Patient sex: M
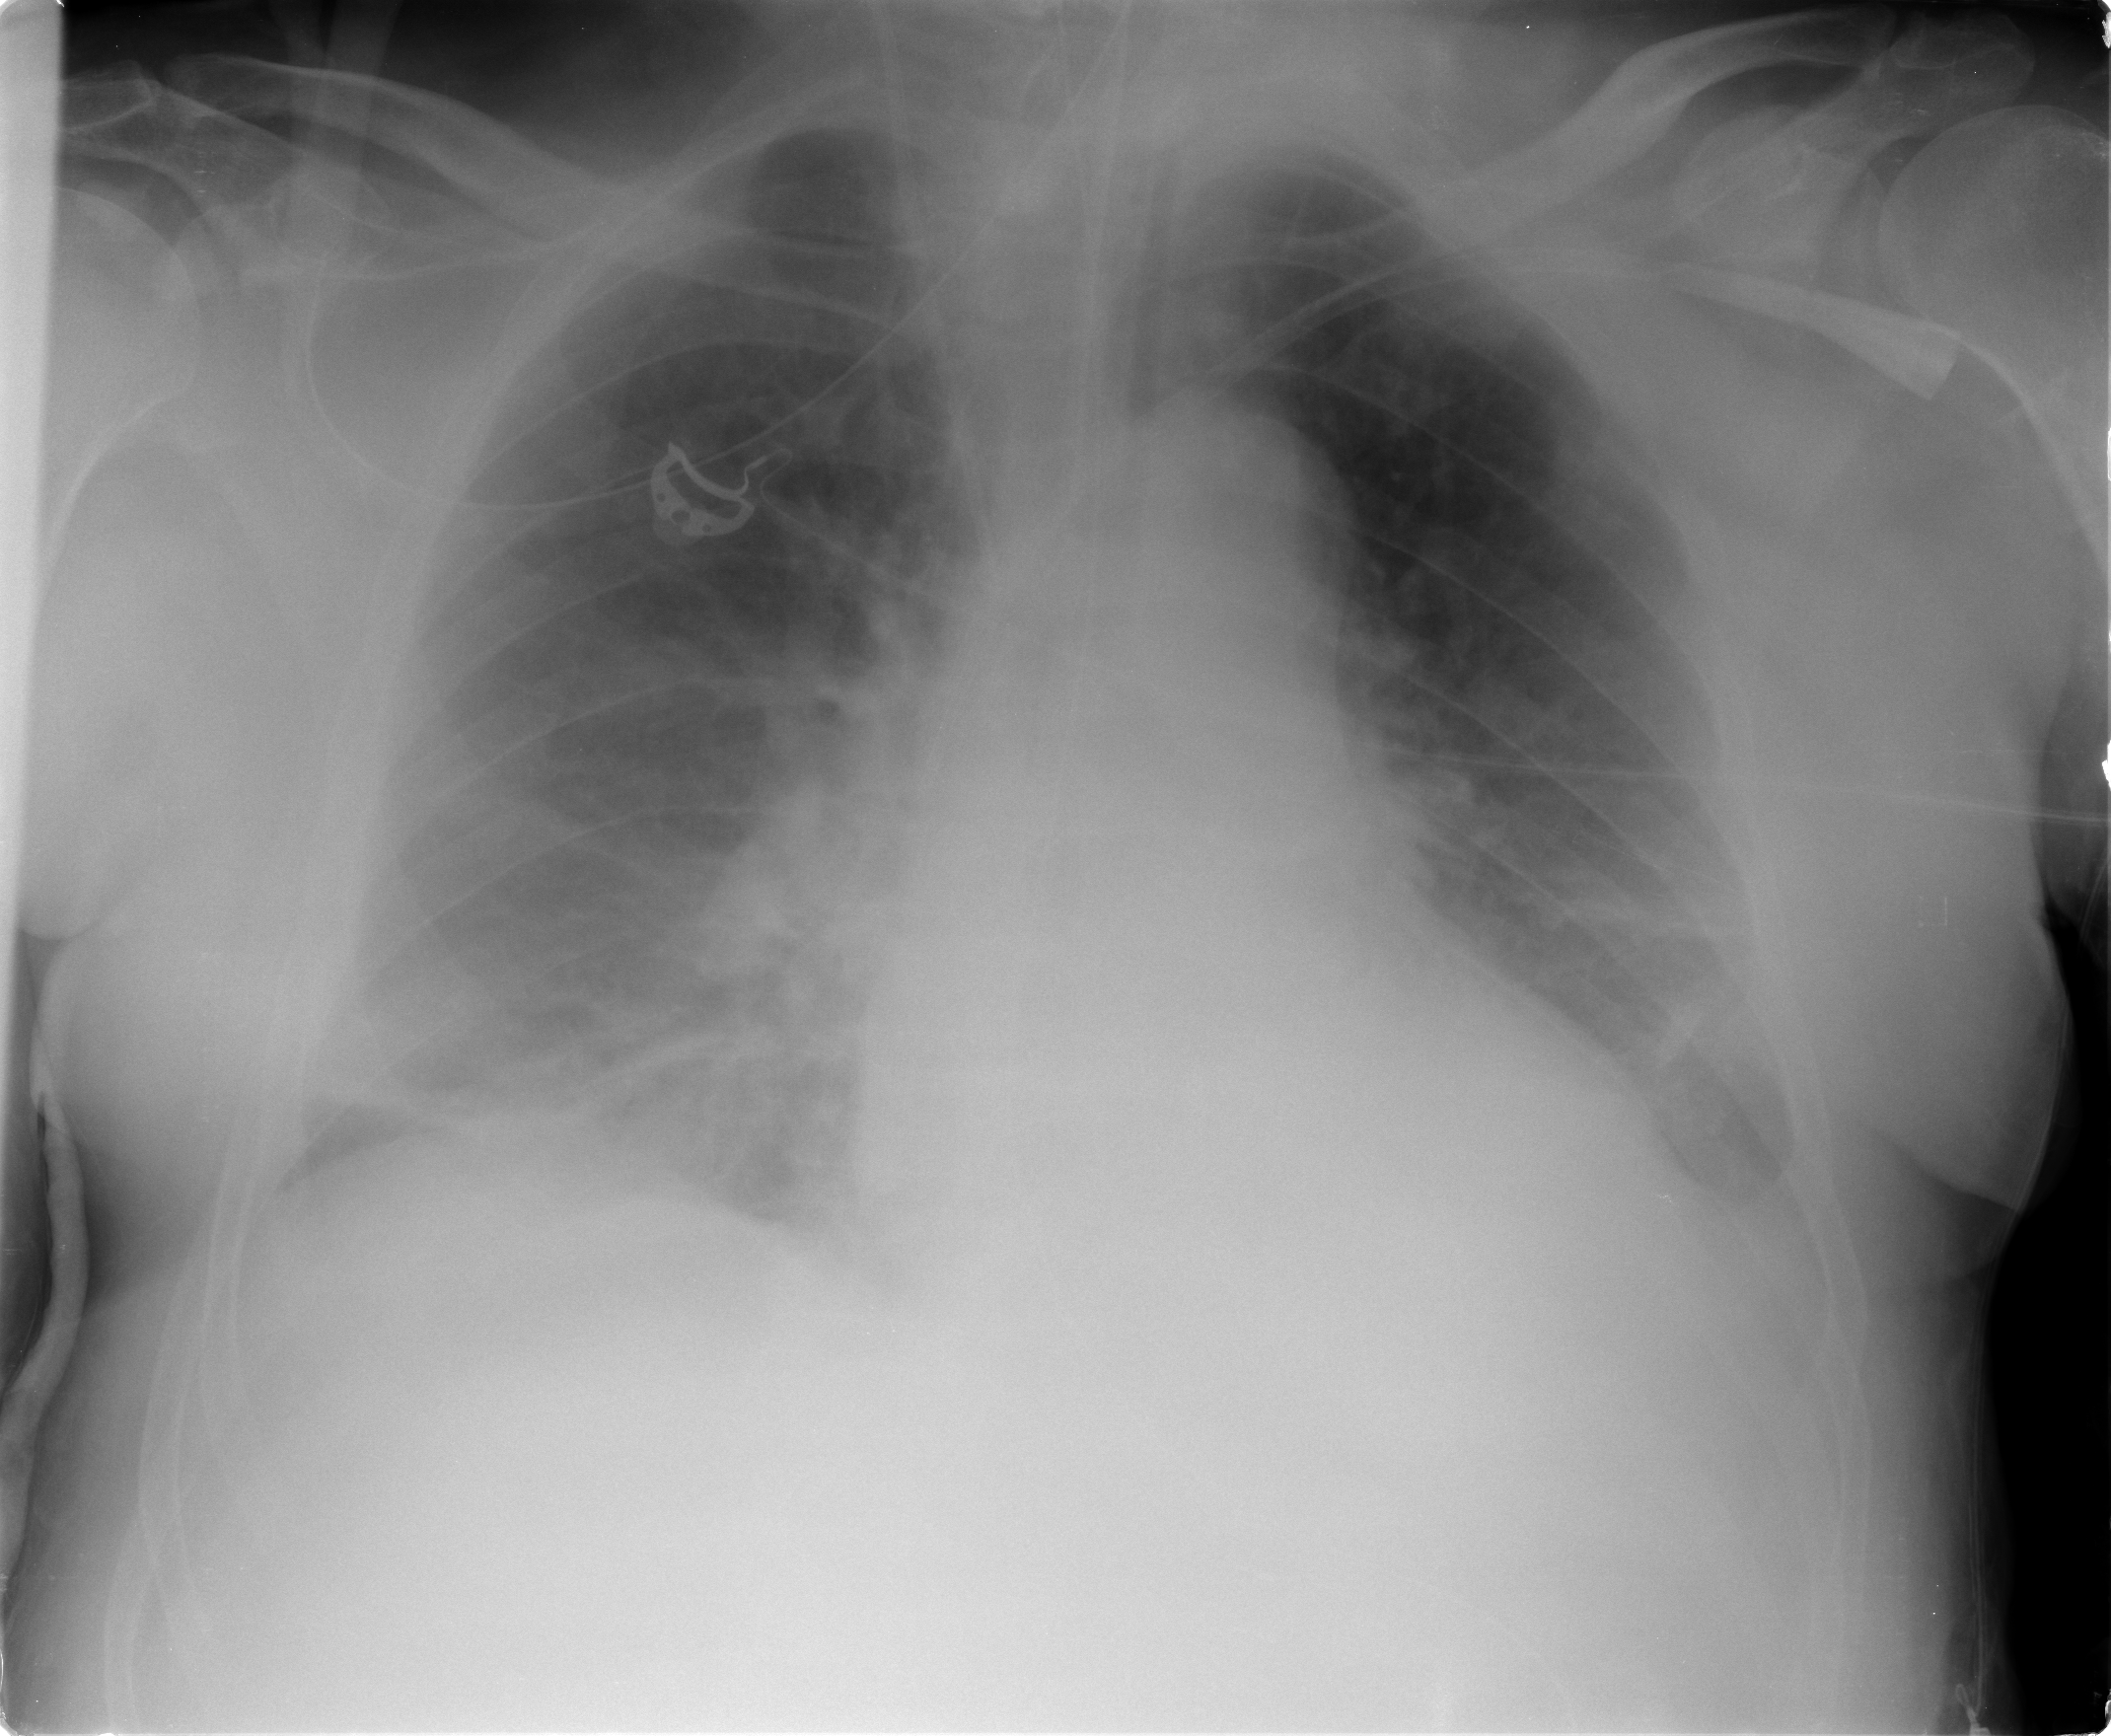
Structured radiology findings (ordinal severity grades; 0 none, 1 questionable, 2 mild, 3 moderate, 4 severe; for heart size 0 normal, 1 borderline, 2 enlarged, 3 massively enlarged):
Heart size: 2
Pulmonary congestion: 3
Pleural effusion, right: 2
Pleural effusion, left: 2
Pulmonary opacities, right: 2
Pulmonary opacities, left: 2
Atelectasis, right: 2
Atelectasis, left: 2